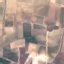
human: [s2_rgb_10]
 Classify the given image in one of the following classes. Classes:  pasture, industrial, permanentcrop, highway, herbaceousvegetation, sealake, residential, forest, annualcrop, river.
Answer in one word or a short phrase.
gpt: PermanentCrop